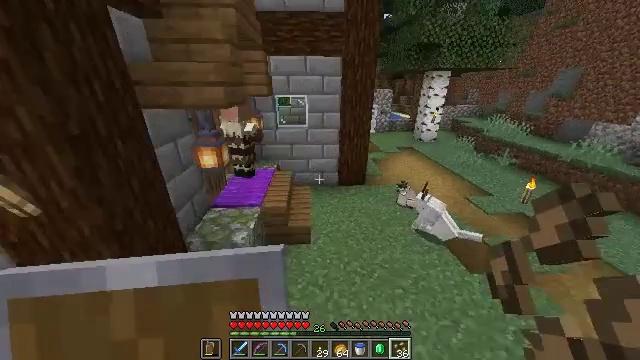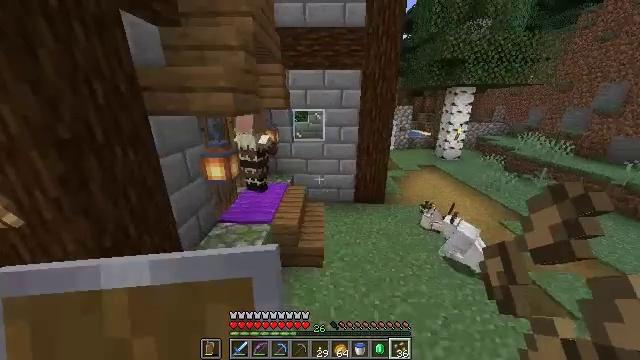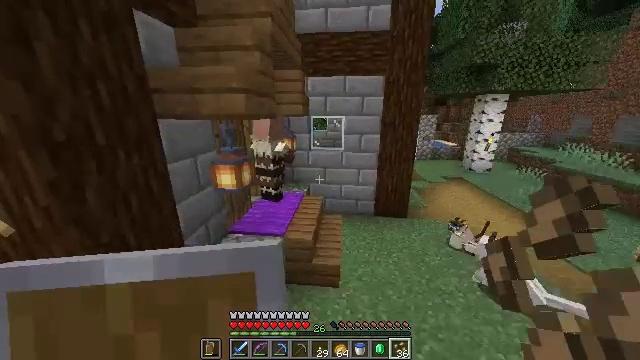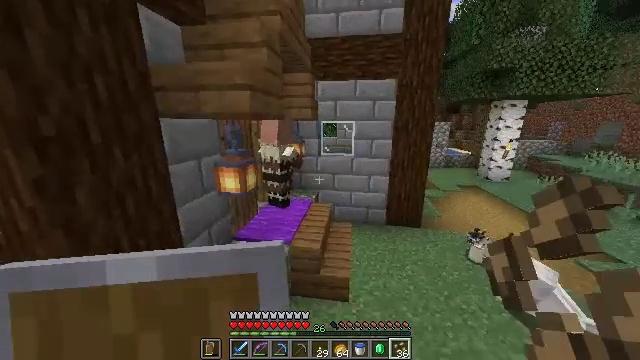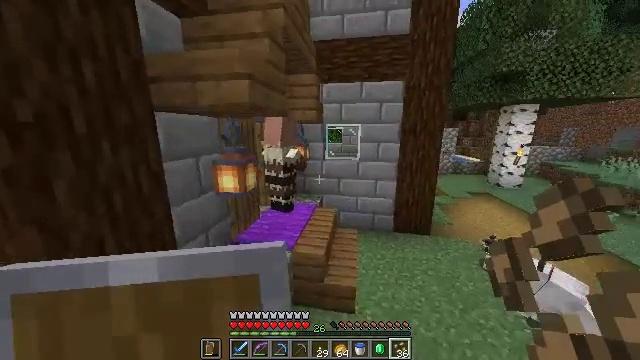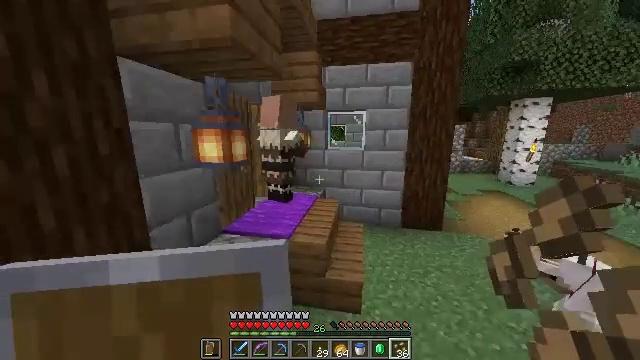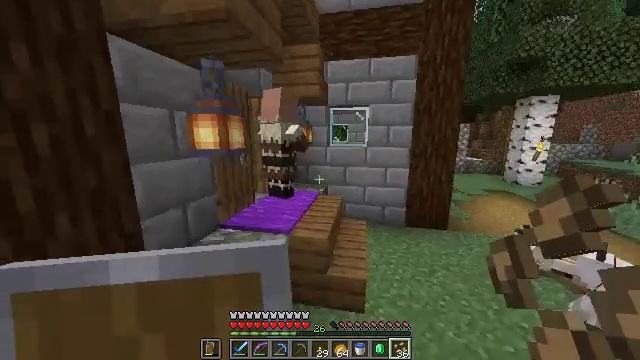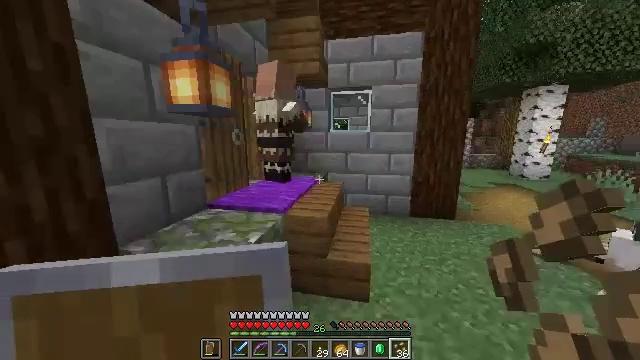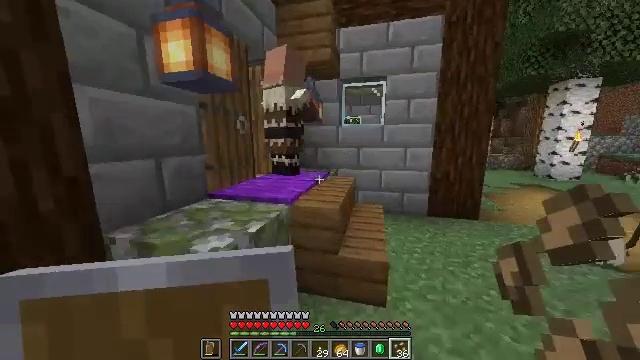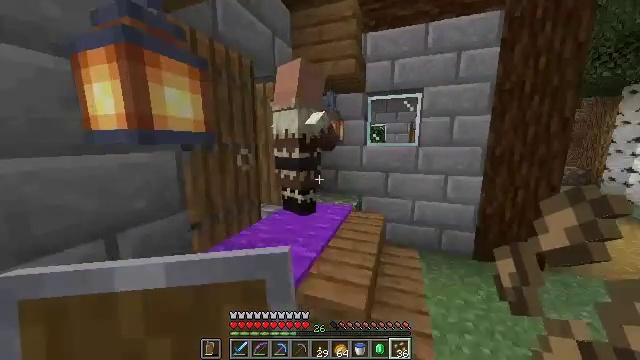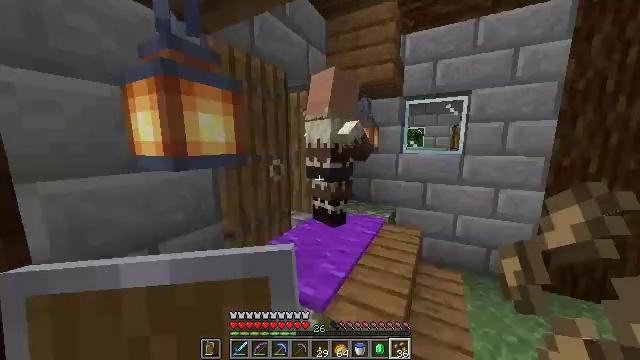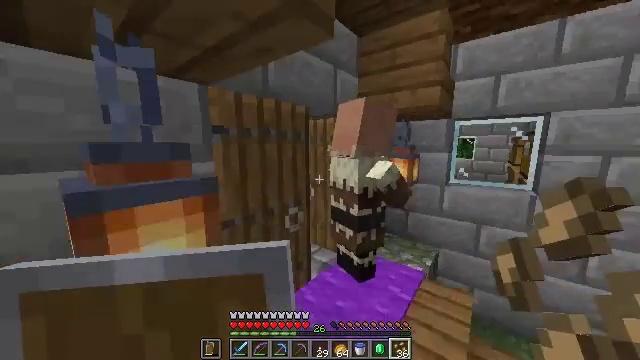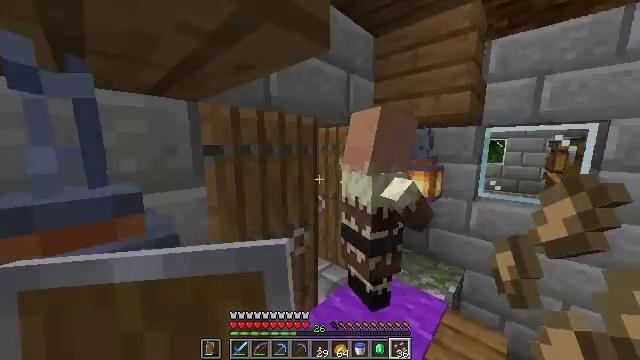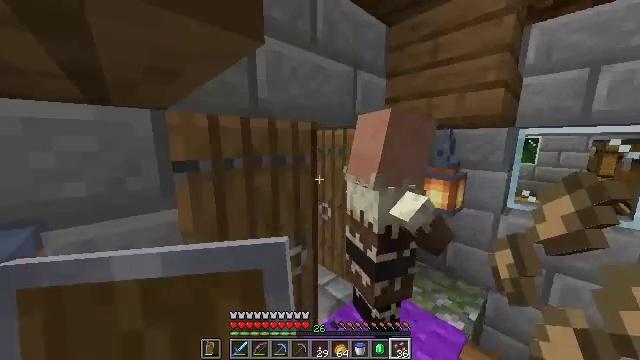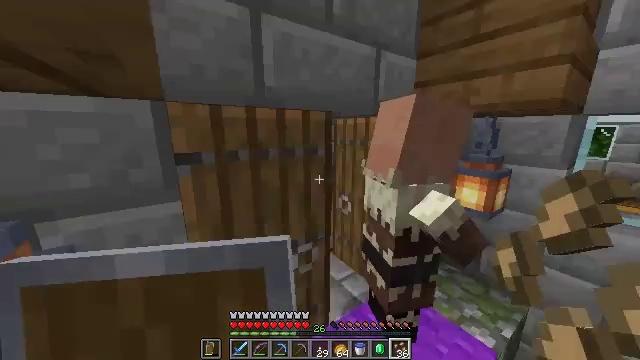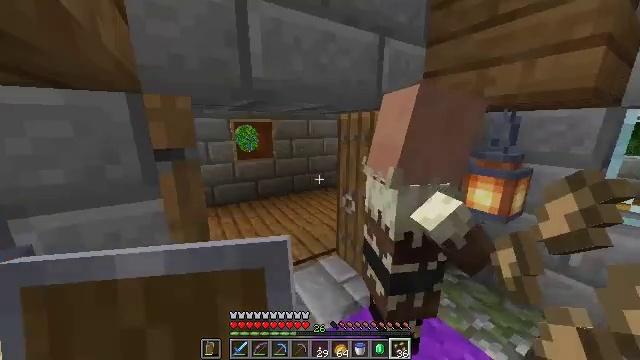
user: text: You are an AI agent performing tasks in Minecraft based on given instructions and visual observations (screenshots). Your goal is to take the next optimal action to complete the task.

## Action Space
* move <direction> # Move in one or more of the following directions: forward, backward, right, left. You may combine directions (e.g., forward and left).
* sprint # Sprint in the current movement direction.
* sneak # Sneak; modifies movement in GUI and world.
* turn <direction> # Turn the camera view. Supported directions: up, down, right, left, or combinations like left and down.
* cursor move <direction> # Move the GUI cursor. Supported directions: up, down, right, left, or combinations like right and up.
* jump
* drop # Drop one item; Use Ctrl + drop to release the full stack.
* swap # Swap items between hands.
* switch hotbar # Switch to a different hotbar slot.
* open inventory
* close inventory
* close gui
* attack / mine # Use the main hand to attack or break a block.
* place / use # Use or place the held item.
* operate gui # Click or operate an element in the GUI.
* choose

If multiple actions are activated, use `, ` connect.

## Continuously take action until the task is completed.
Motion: motion action
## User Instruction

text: Mine the barrel to retrieve its items.
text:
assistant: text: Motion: move forward, turn left and up
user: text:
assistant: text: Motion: move forward, turn left and up
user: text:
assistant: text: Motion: move forward, turn left and up
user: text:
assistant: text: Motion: move forward, turn left and up
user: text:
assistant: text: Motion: move forward, turn up
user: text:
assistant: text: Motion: move forward
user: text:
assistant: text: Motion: move forward
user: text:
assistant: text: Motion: move forward, turn left
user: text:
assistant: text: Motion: move forward, turn left, jump
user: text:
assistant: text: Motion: move forward, turn left, jump
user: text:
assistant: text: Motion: move forward, turn left, jump
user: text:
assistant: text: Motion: move forward, turn left
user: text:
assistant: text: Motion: move forward, turn left and down
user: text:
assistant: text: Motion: move forward, turn left and down
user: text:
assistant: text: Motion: move forward, turn left, use / place
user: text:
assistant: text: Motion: move forward, turn left and down, use / place
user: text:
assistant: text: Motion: move forward, turn left and down
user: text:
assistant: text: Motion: move forward, turn left
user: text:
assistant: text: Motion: move forward
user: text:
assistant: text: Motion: move forward
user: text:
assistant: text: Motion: move forward
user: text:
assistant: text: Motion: move forward
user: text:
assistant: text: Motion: move forward, turn right
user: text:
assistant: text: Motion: move forward, turn right
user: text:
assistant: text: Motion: move forward, turn right
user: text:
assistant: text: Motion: move forward, turn right
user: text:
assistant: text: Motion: move forward, turn right and up
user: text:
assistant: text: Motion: move forward, turn right
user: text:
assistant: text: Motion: move forward, turn left
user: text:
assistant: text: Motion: move forward